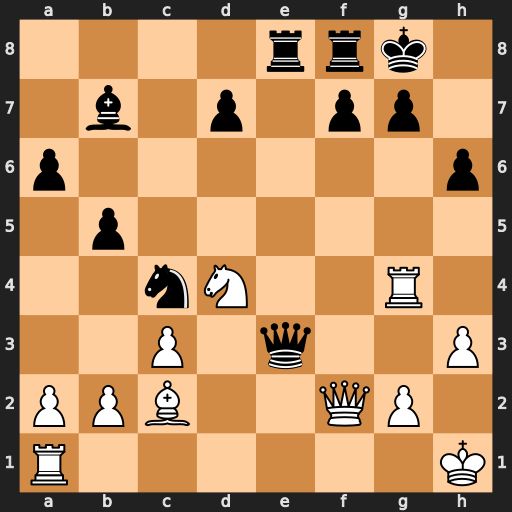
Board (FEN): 4rrk1/1b1p1pp1/p6p/1p6/2nN2R1/2P1q2P/PPB2QP1/R6K
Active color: w
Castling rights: -
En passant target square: -
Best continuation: Rxg7+ Kxg7 Nf5+ Kg8 Nxe3